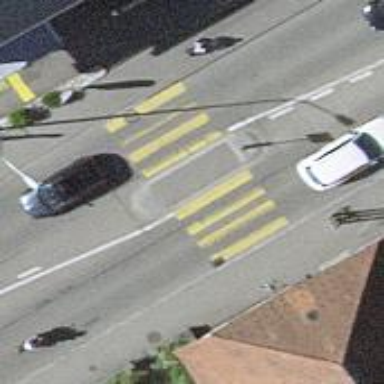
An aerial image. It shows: Uncontrolled zebra crossing with island. The crossing is marked with zebra stripes.